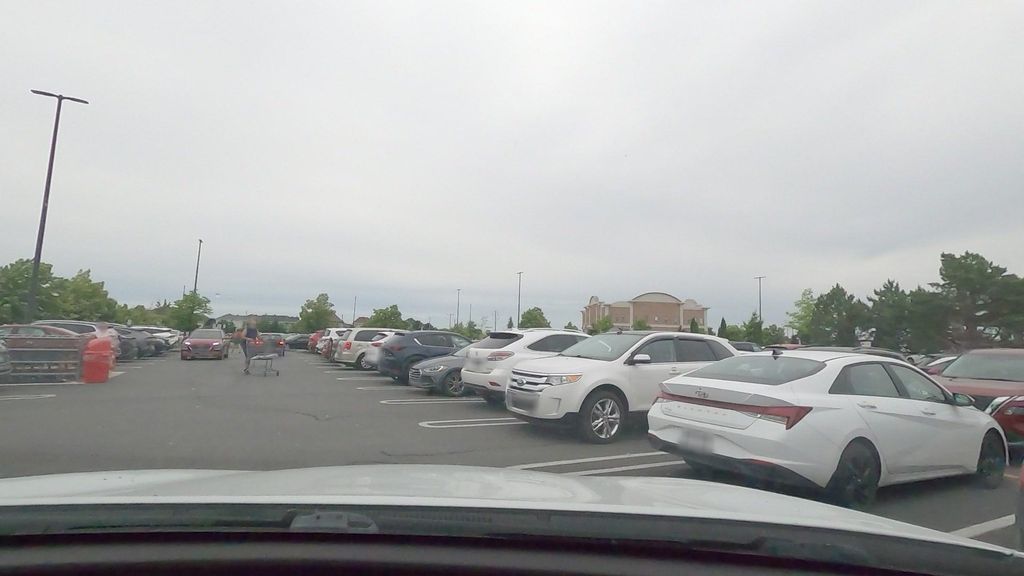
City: montreal